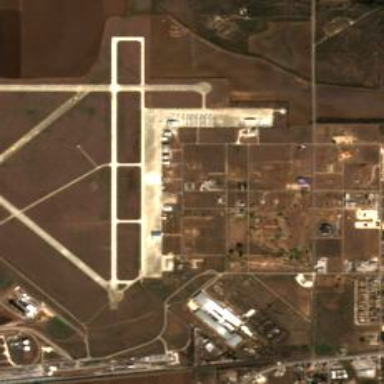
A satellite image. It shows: Apron at the airport.